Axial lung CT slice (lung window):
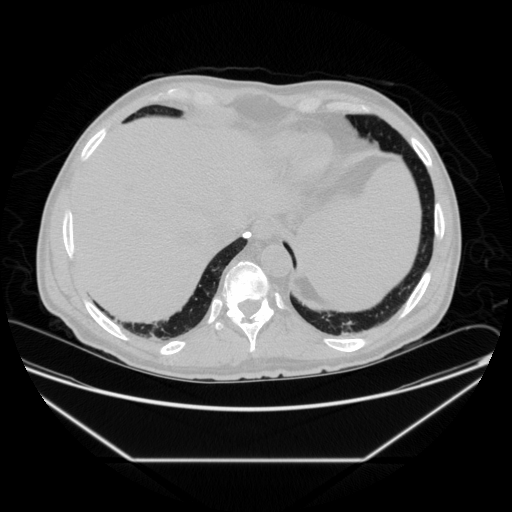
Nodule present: yes
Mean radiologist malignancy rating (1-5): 1